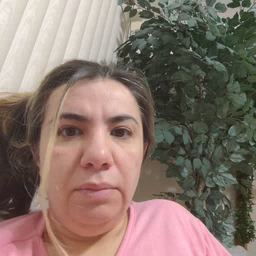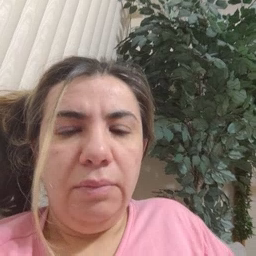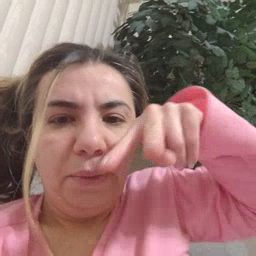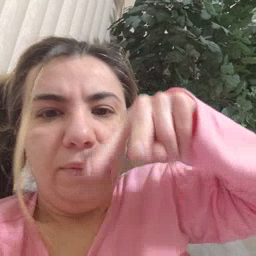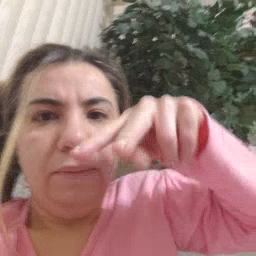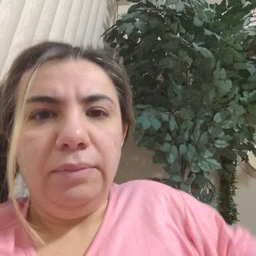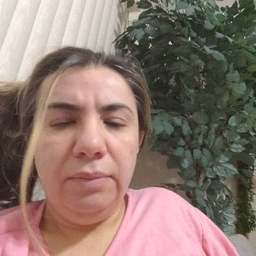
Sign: napkin